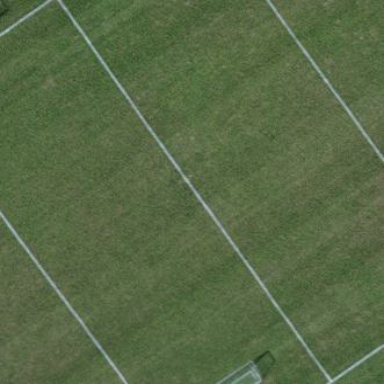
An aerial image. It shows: Grassy pitch for various sports activities.